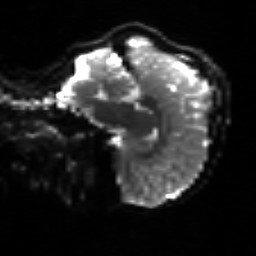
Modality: sbref
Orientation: sagittal
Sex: male
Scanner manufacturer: siemens
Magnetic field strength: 3 T
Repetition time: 5 s
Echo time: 0.071 s